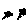
Label: flower